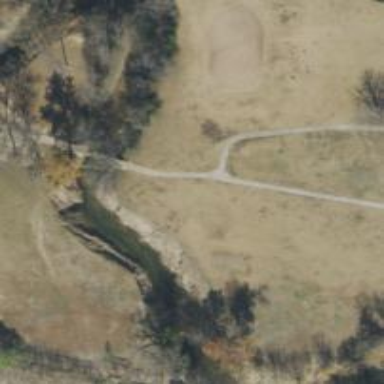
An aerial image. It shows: Path for golf carts.